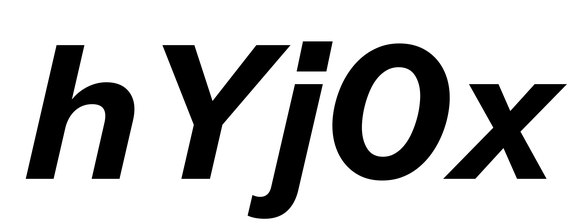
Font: InstrumentSans-Italic_Bold_Italic